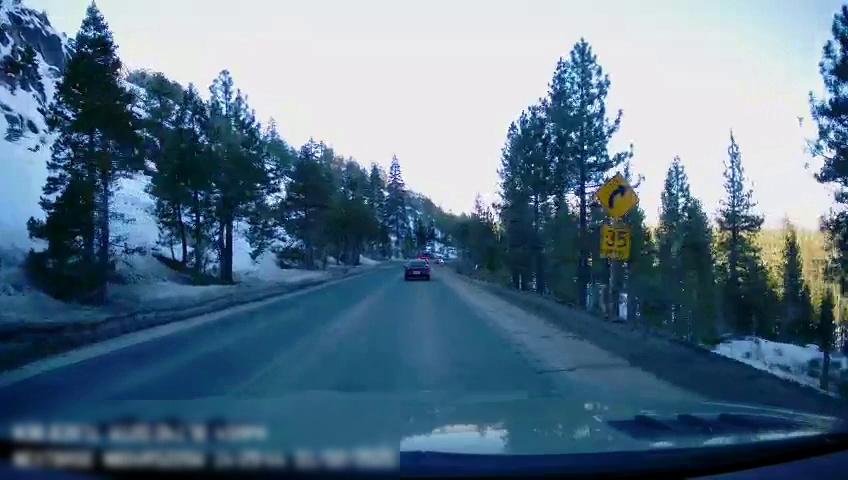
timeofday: Day
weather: Sunny
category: Drivable Space
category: Vehicles | Car
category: Lanes | Opposite Lane
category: Lanes | Opposite Lane
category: Lanes | Current Lane
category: Traffic | Signs
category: Traffic | Signs